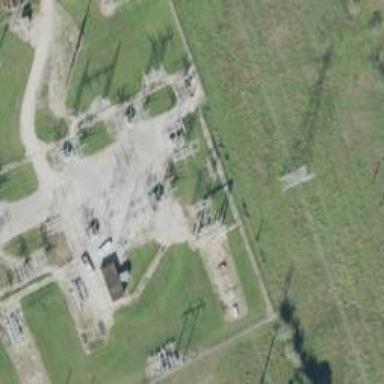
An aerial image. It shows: Switch for power supply.